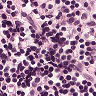
Metastatic tissue present: no